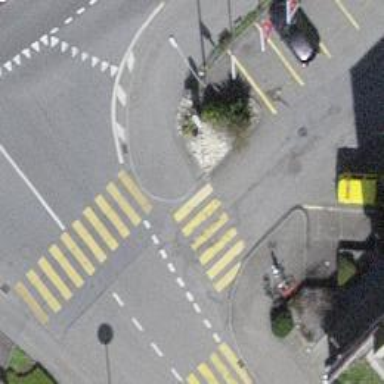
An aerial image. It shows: Zebra crossing on footway.